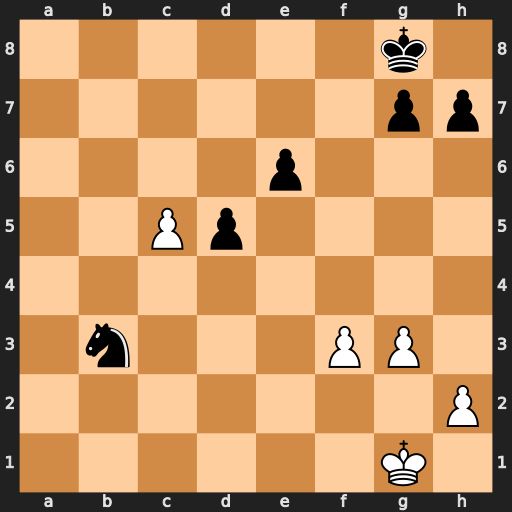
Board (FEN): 6k1/6pp/4p3/2Pp4/8/1n3PP1/7P/6K1
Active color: w
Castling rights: -
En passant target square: -
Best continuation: c6 Nd2 c7